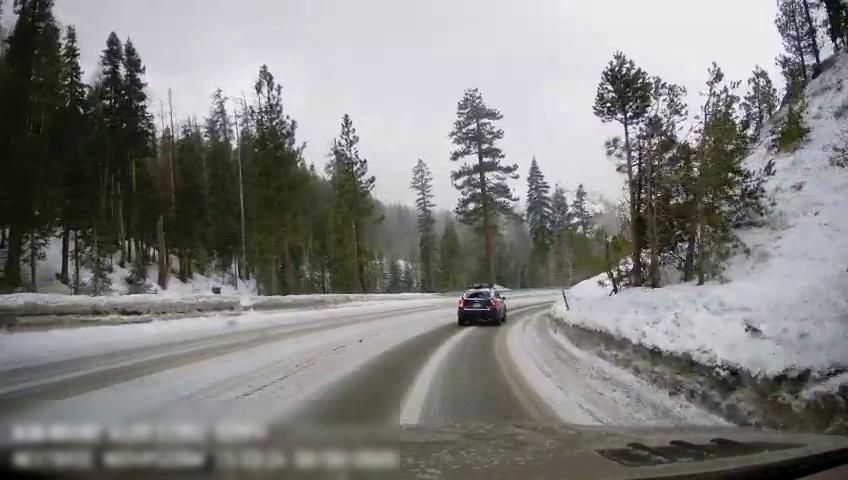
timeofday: Day
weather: Snowy
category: Drivable Space
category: Vehicles | Car
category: Lanes | Current Lane